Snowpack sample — Buffalo Mountain, Silverthorne, Colorado, USA (1/25/25, 10:11 AM MST)
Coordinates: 39.6222, -106.1139
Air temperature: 22 °F
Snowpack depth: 110 cm
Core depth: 30 cm
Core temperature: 42.8 °F
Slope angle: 12°, slope face: 102°
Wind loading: high
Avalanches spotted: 0
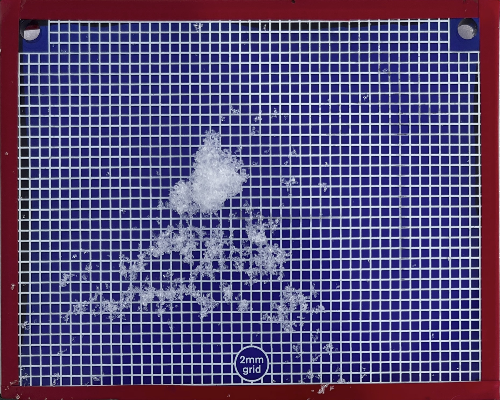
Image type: profile
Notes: No avalanches nearby, collected on the outskirts of a fire break 15 meters from the treeline, on way to Buffalo and Red Mountain